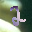
Label: 2